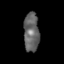
Tissue: skin
Cell type: Epithelial cells
Senescence score: 0.1736
Nuclear area (px): 587
Mean DAPI intensity: 99.903